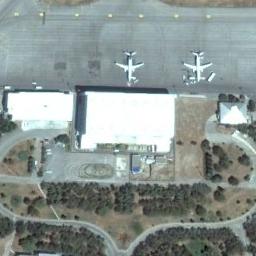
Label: airplane